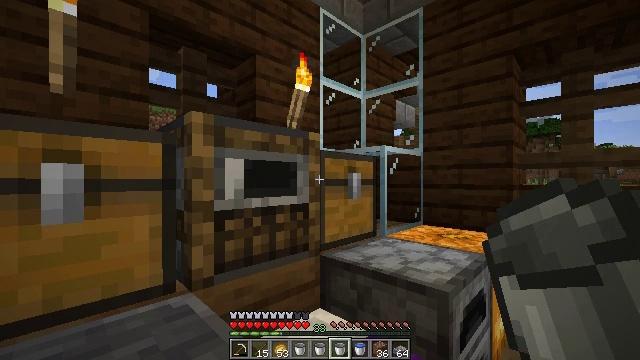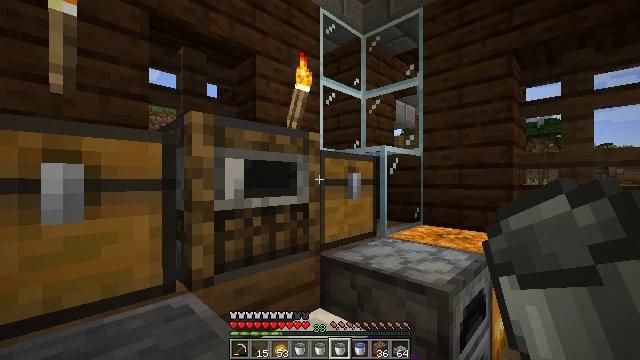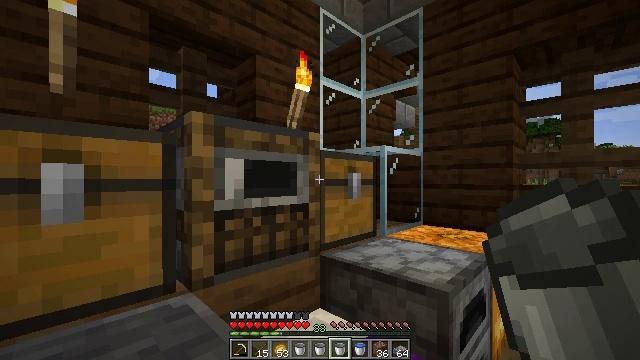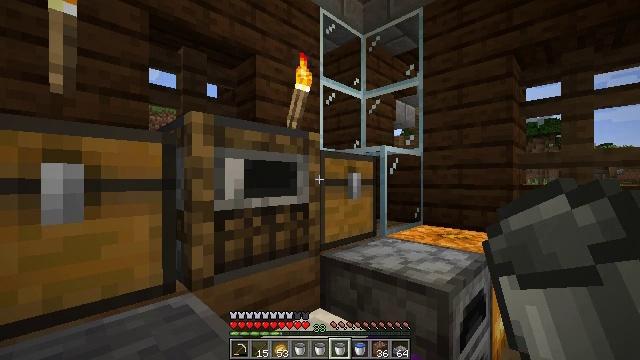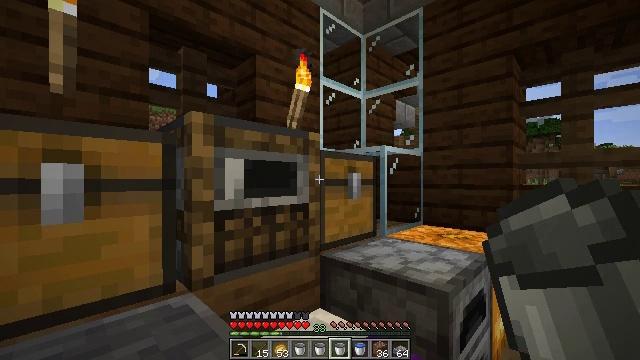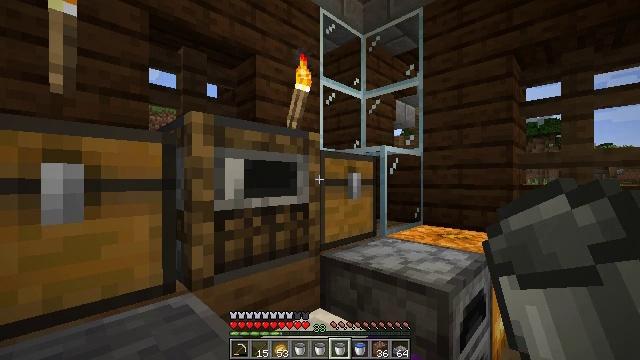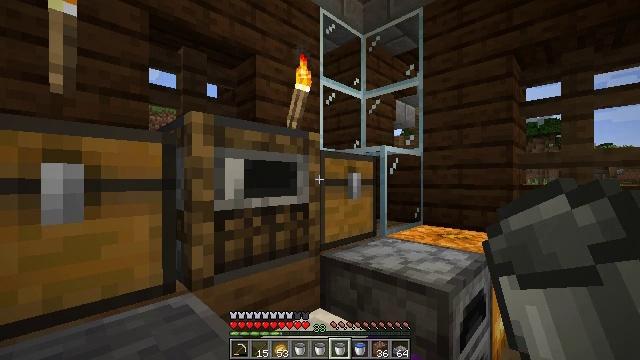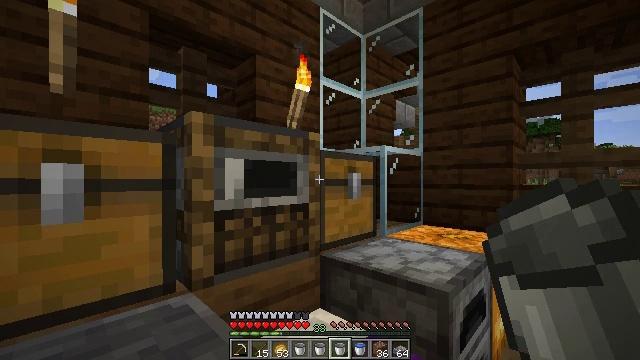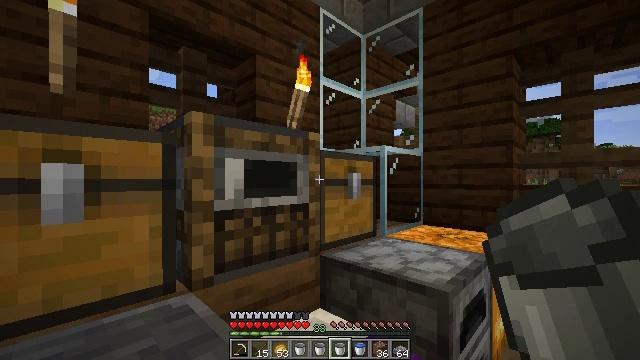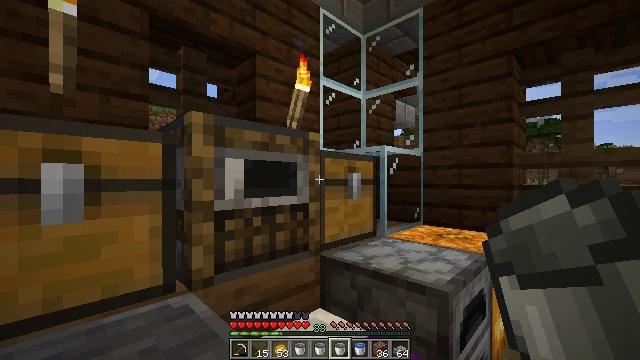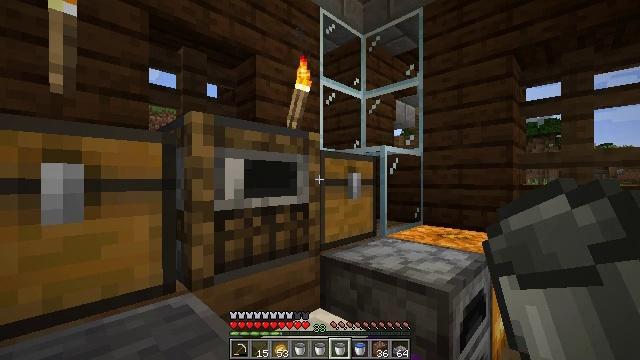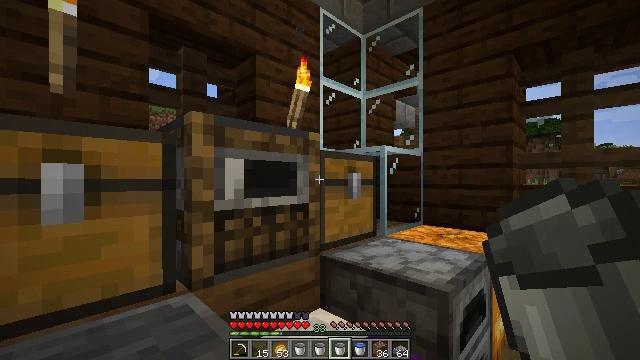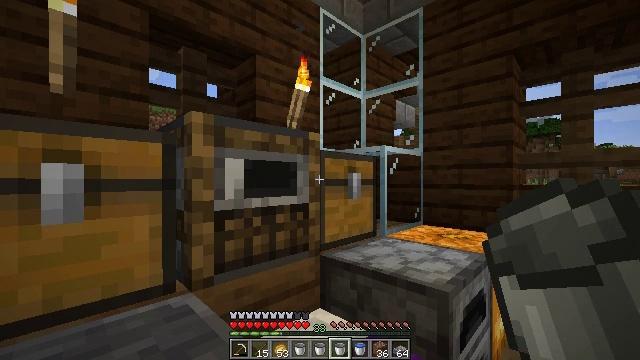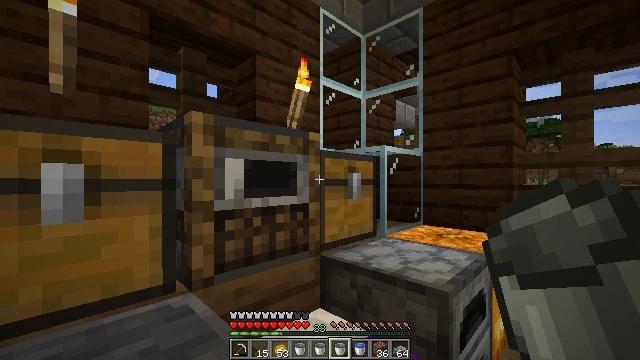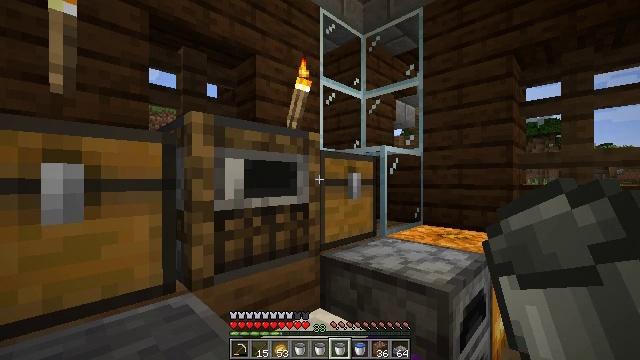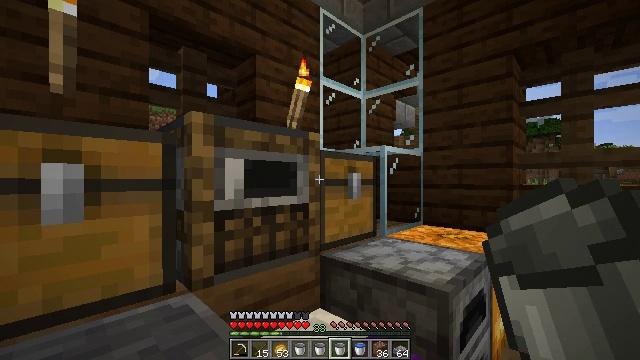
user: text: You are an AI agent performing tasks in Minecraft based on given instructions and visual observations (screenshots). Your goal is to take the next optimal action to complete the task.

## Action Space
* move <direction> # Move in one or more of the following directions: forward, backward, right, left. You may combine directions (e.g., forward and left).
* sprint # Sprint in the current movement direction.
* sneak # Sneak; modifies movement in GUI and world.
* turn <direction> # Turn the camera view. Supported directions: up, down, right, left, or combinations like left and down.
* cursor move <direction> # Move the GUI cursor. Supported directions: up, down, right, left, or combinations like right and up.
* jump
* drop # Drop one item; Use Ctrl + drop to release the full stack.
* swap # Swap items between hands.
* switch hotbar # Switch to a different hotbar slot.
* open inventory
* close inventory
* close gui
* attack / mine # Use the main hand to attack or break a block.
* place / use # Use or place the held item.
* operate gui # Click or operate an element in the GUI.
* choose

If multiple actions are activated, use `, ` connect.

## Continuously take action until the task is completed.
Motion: motion action
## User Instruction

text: Destroy the spruce leaves to get sticks and saplings.
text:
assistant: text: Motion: no_op
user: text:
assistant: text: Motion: no_op
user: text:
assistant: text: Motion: no_op
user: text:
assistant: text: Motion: no_op
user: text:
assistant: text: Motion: no_op
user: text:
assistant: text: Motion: no_op
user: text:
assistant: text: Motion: no_op
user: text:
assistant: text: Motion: no_op
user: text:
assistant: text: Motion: no_op
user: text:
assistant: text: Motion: no_op
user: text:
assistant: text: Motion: no_op
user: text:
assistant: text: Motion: no_op
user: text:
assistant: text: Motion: no_op
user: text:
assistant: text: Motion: no_op
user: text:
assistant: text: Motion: no_op
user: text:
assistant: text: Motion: no_op
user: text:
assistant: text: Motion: no_op
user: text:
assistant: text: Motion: no_op
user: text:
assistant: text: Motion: no_op
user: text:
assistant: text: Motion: no_op
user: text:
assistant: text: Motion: no_op
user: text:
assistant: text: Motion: no_op
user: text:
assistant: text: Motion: no_op
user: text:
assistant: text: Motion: no_op
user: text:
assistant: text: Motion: no_op
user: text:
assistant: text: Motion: no_op
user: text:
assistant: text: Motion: no_op
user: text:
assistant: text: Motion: no_op
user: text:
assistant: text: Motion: no_op
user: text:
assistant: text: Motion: no_op